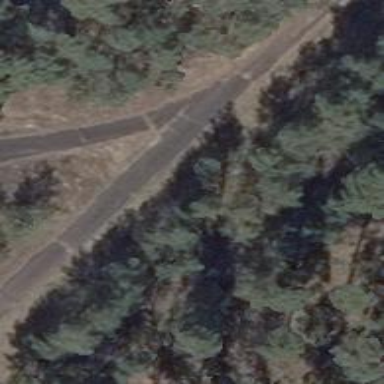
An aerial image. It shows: Asphalt driveway designated as service road.